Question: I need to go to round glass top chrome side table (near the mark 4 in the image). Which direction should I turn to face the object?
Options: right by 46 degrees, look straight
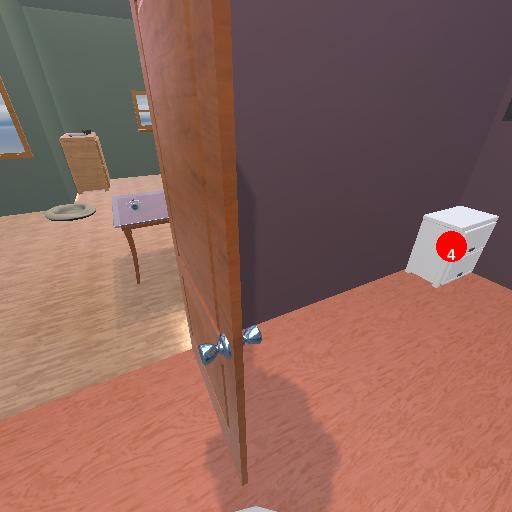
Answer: right by 46 degrees